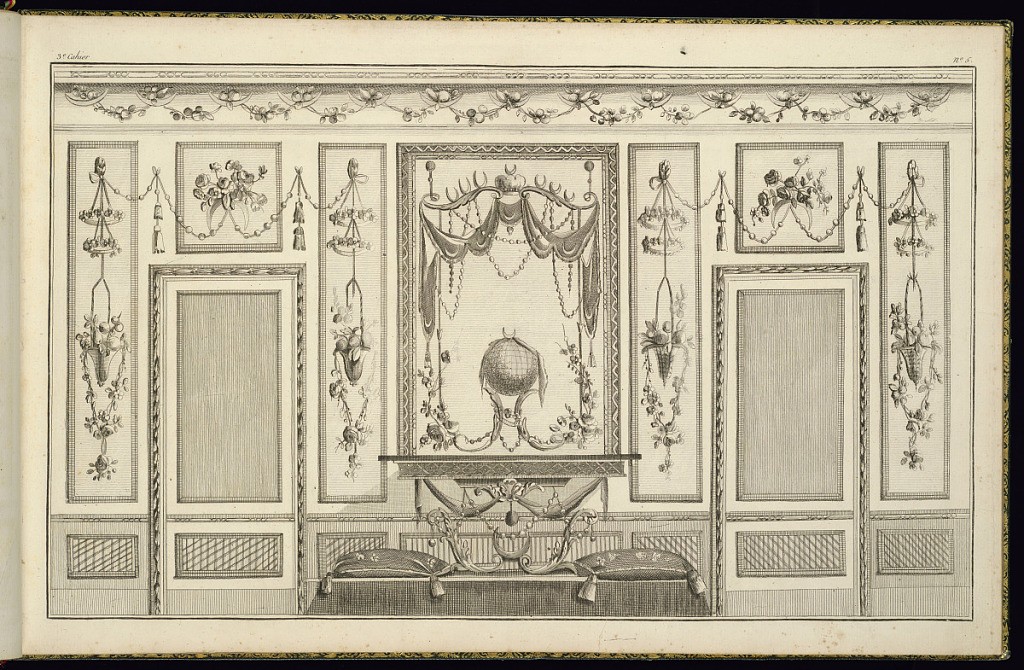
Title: Interior Wall Elevation with a Console Table
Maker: Pierre Ranson, French, 1736–1786
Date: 1779-84
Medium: Etching and engraving on laid paper
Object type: Print
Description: A design for an interior wall featuring ornately painted panels, doors, a console table in the center and a platform below with cushions, decorated with ‘turquerie' (Turkish style) motifs. The panels feature baskets of fruit, flowers, festoons of pearls and flowers, scrolling leaves (rinceaux), crescent moons, tassels, draped textiles, and a globe. The frieze above is decorated with a repeating pattern of crescent moons and festoons of fruit. The plate is signed.